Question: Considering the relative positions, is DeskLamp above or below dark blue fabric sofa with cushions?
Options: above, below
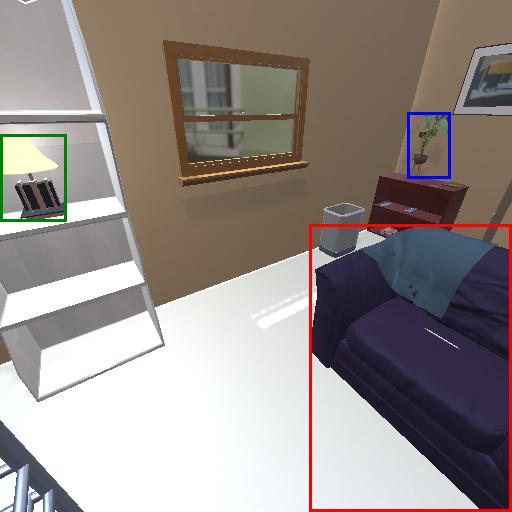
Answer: above